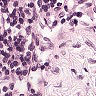
Metastatic tissue present: no